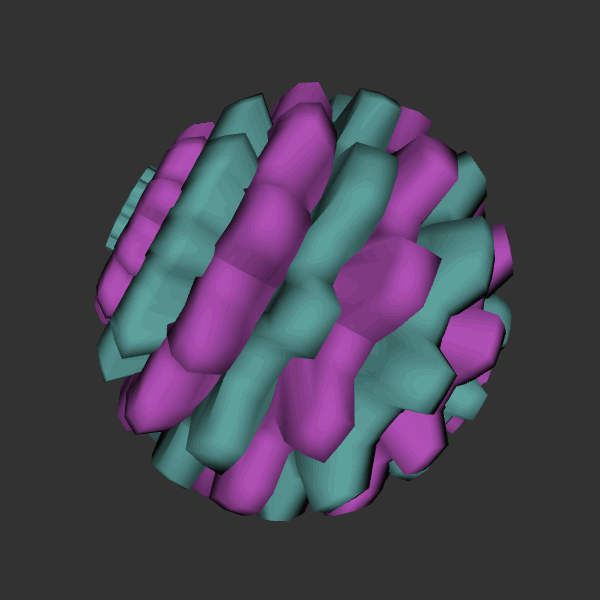
Background: dark